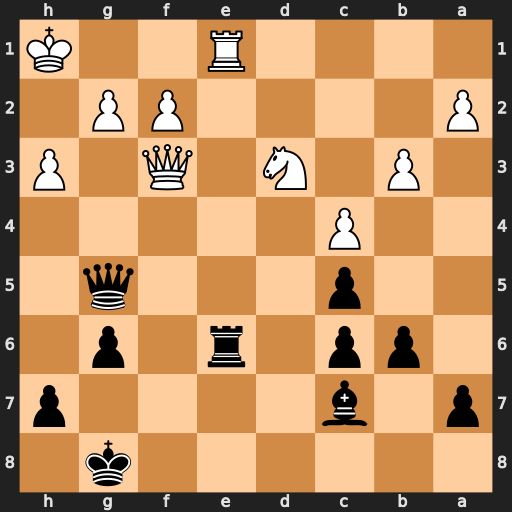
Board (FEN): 6k1/p1b4p/1pp1r1p1/2p3q1/2P5/1P1N1Q1P/P4PP1/4R2K
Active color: b
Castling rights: -
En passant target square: -
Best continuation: Rxe1+ Nxe1 Qe5